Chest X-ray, PA view. Patient: 39 years old, sex M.
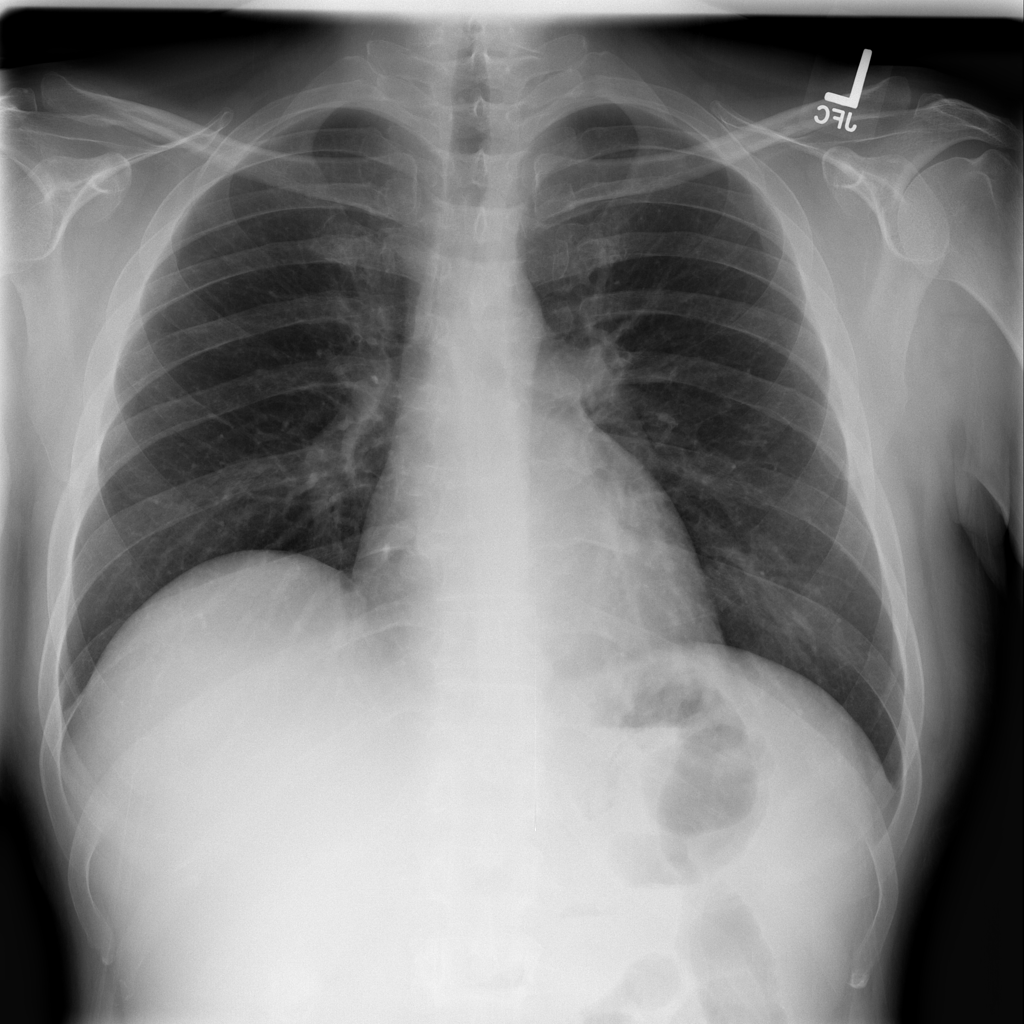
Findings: No Finding